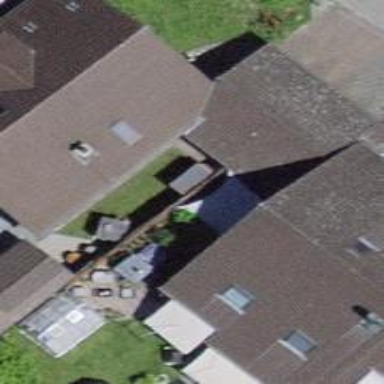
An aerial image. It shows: Garages with gabled roofs.